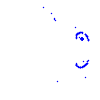
Particle: kaon